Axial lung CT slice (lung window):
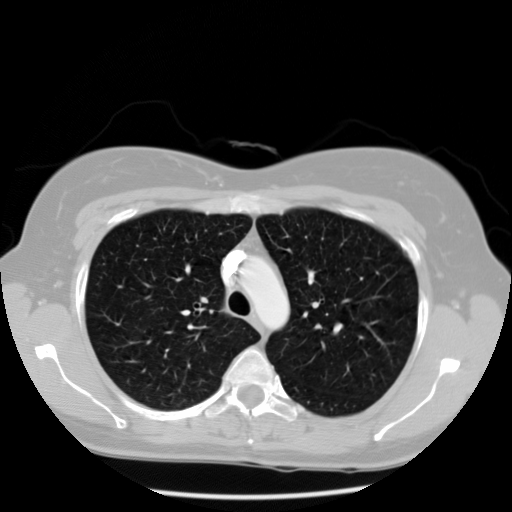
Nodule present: no